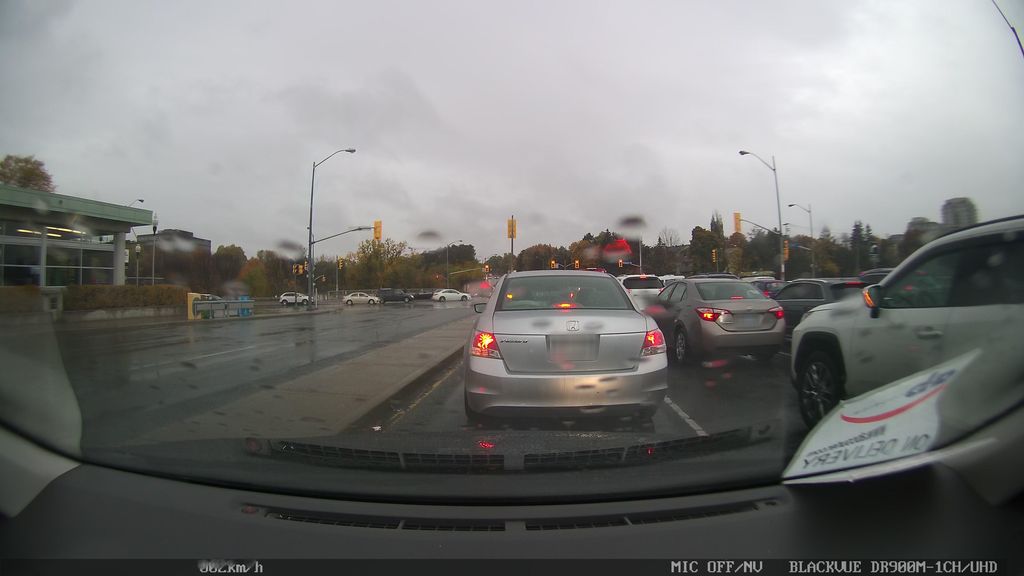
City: toronto